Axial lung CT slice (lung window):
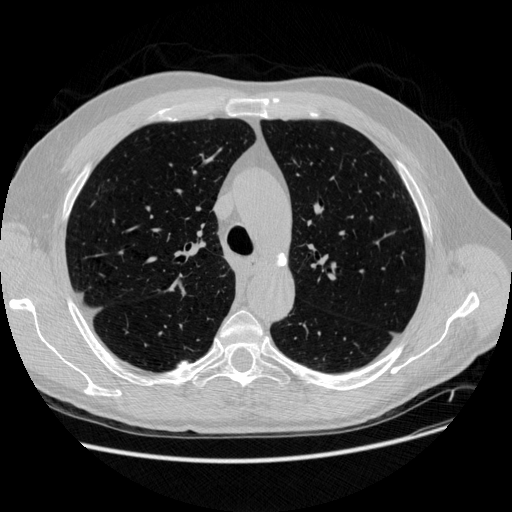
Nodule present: no